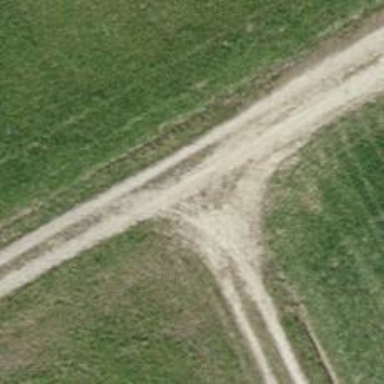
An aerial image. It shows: Pebblestone track with grade3 tracktype.